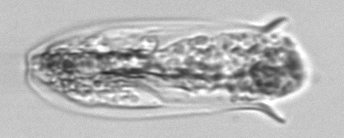
Label: Tintinnina